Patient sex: M
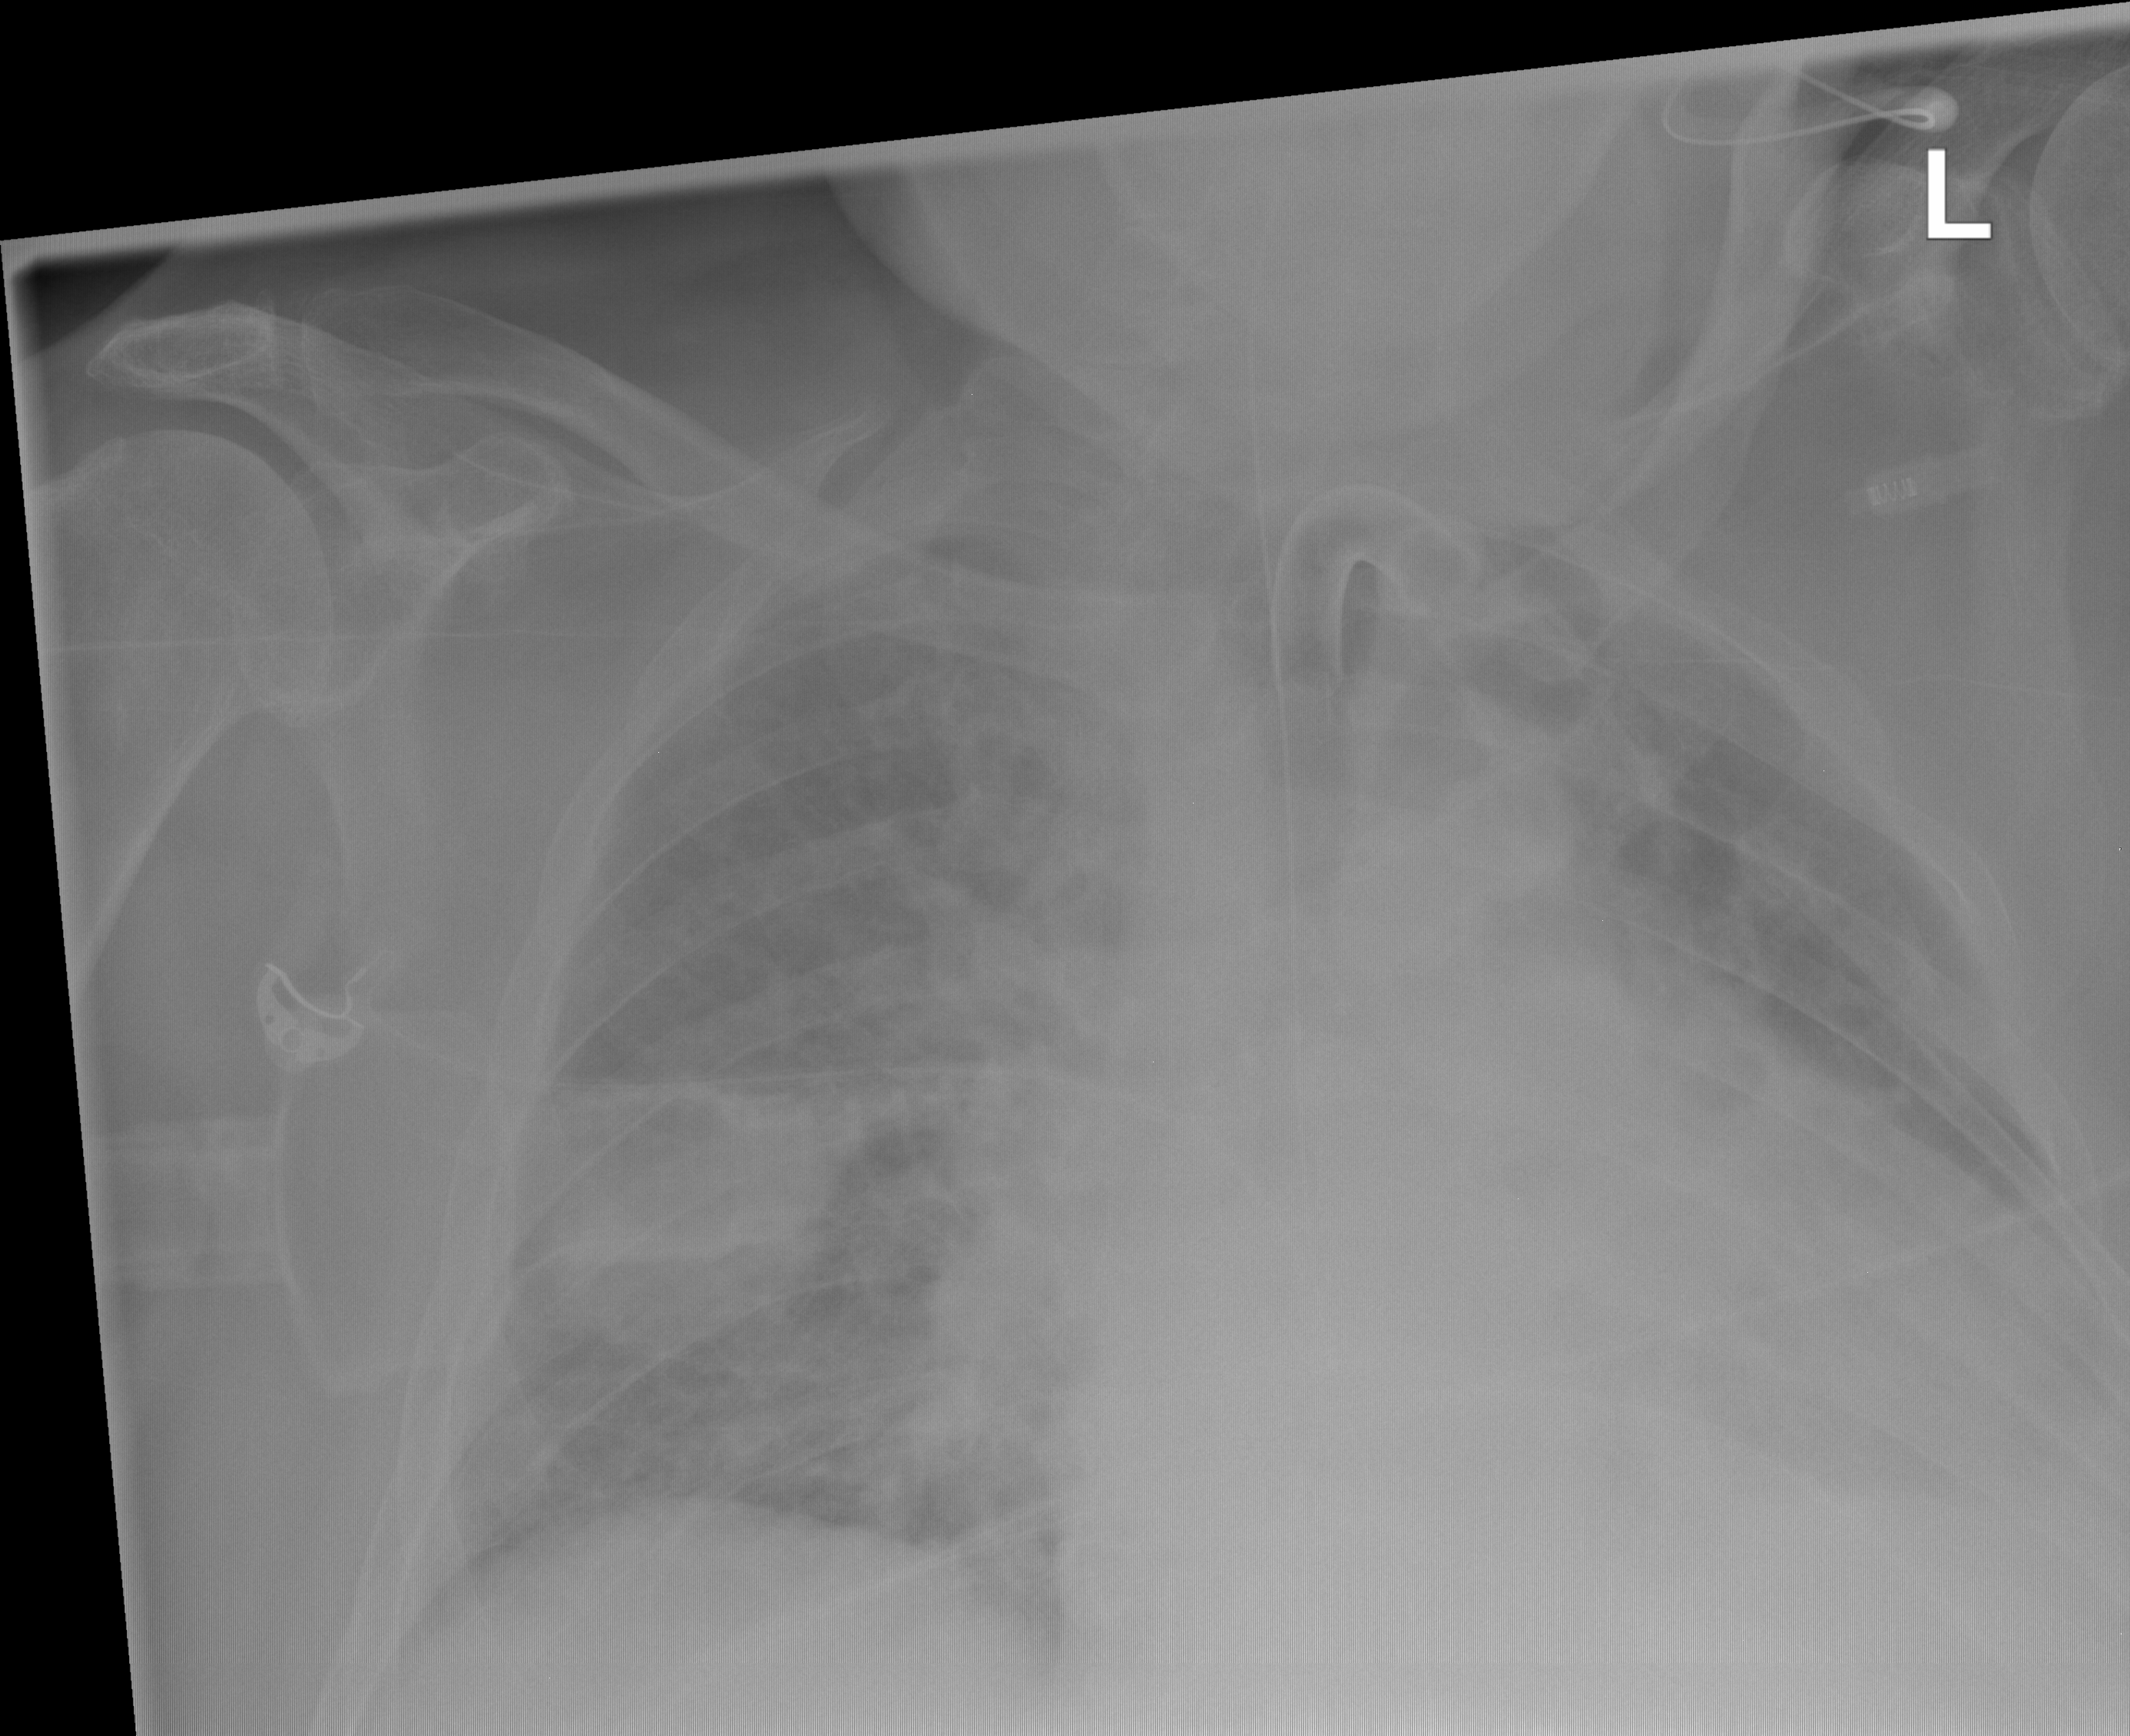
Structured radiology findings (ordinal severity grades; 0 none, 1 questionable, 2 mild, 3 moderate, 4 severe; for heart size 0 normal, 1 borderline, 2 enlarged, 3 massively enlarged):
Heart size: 3
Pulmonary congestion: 3
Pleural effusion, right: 0
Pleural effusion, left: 3
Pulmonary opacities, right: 2
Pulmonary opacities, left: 0
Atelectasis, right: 0
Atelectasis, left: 0